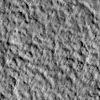
Atmospheric dust classification: not_dusty